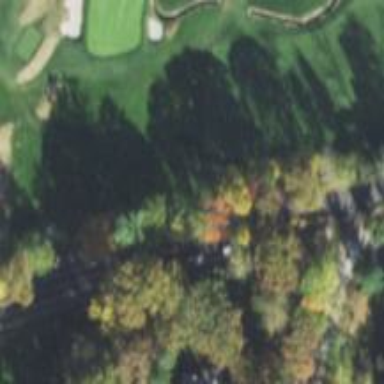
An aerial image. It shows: Footway that doubles as golf path.